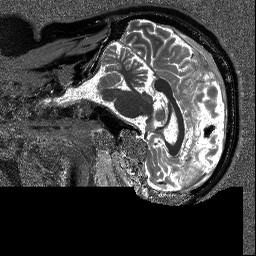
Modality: T1map
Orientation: sagittal
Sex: male